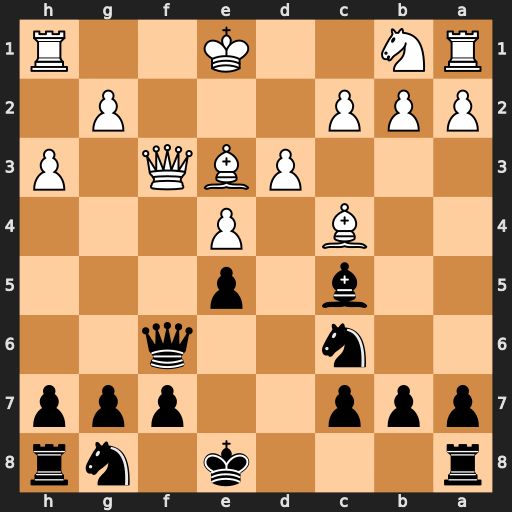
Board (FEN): r3k1nr/ppp2ppp/2n2q2/2b1p3/2B1P3/3PBQ1P/PPP3P1/RN2K2R
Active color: b
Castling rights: KQkq
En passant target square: -
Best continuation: Qxf3 gxf3 Bxe3